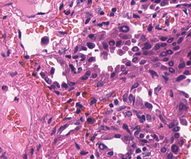
Tumor epithelial tissue: yes
Tumor-associated stroma tissue: yes
Normal tissue: no